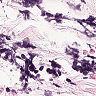
Metastatic tissue present: no